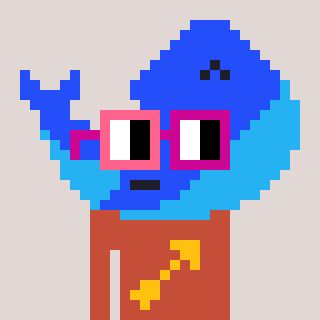
a pixel art character with square pink and red glasses, a whale-shaped head and a rust-colored body on a warm background